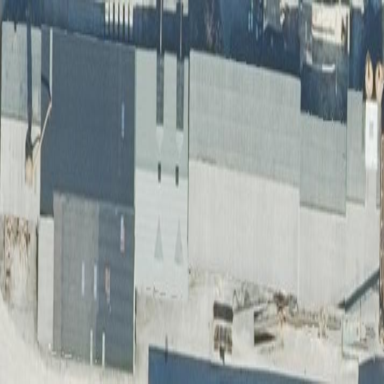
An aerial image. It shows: Industrial building.